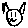
Label: cat